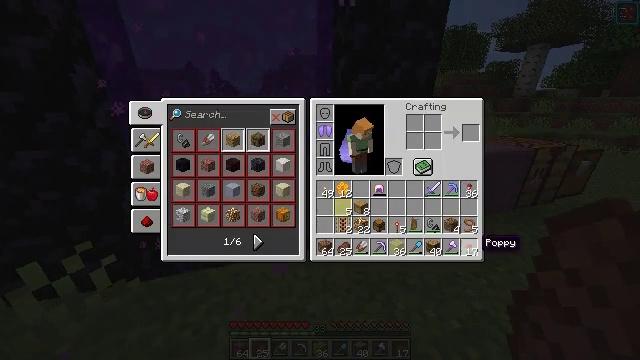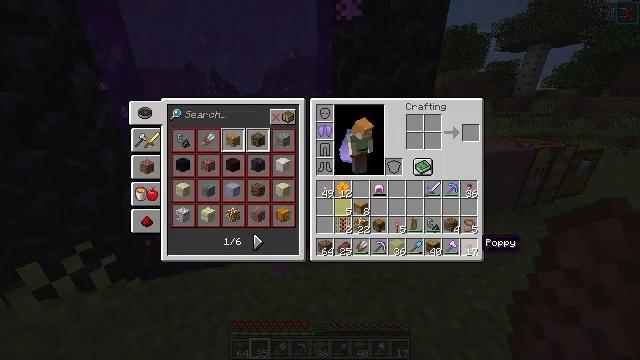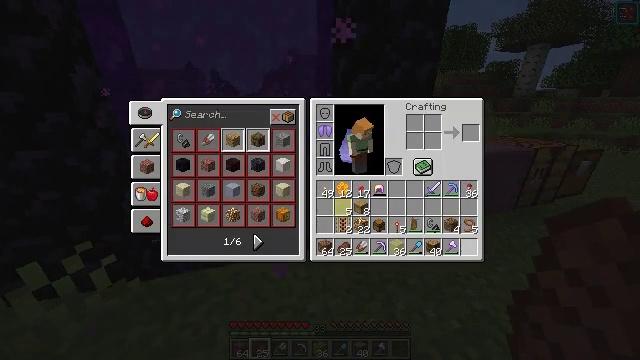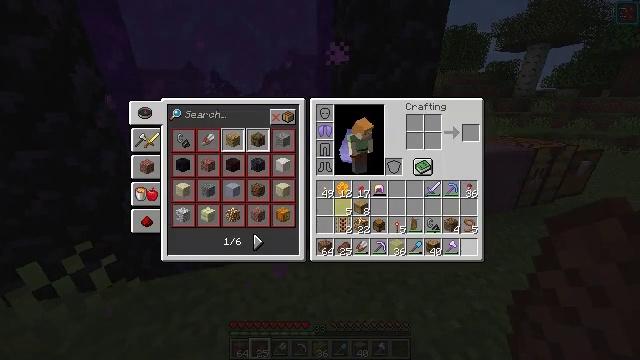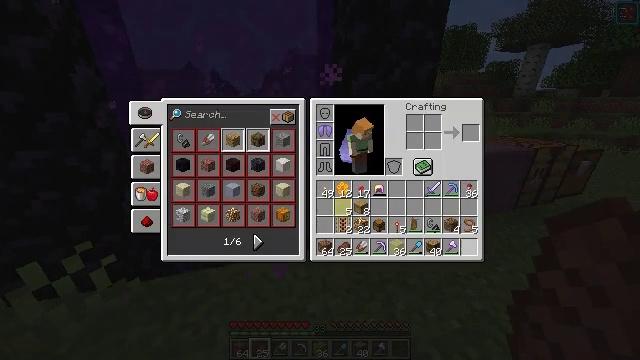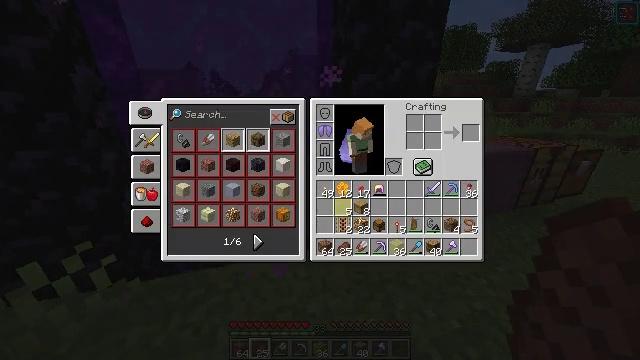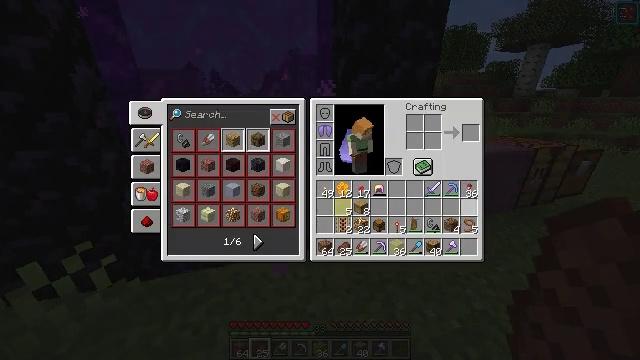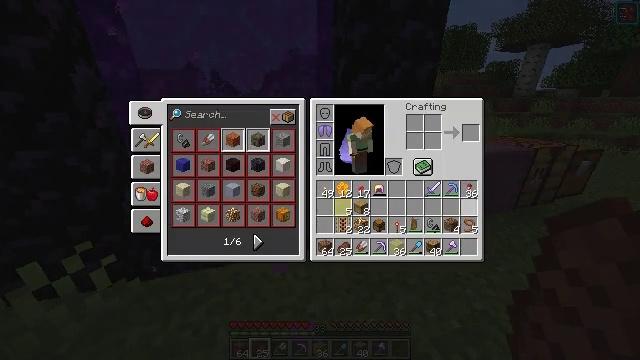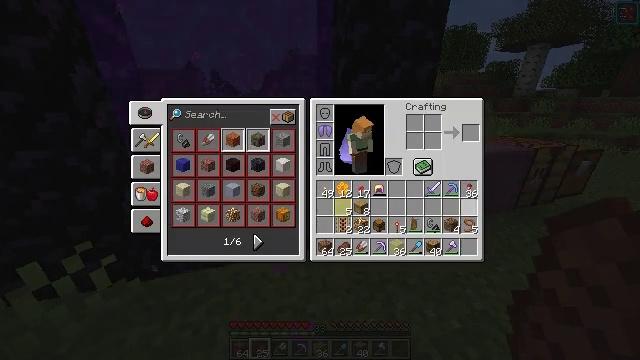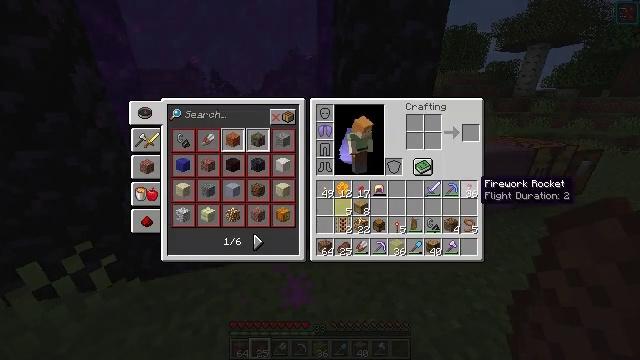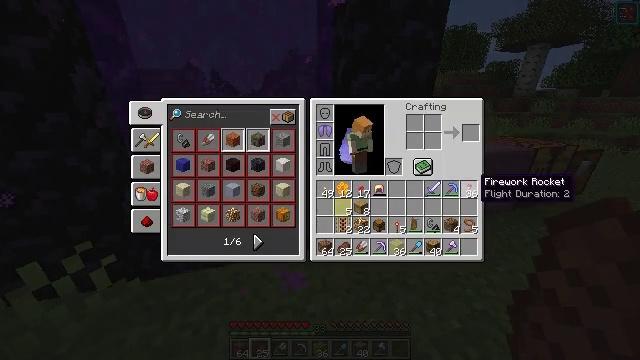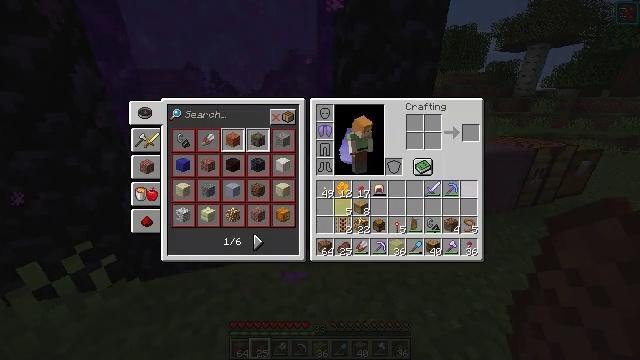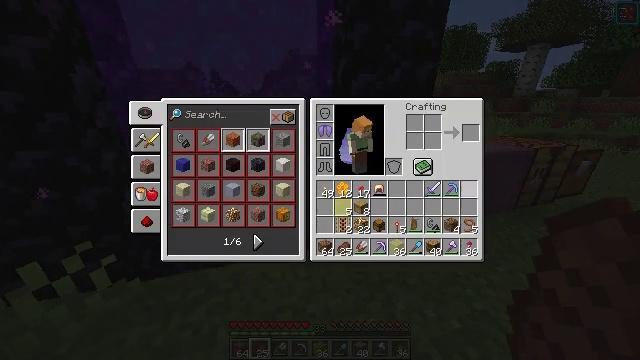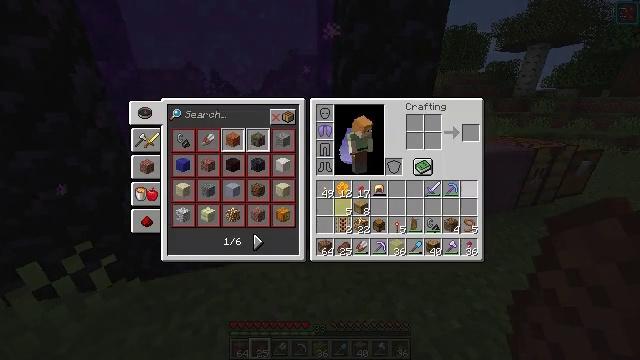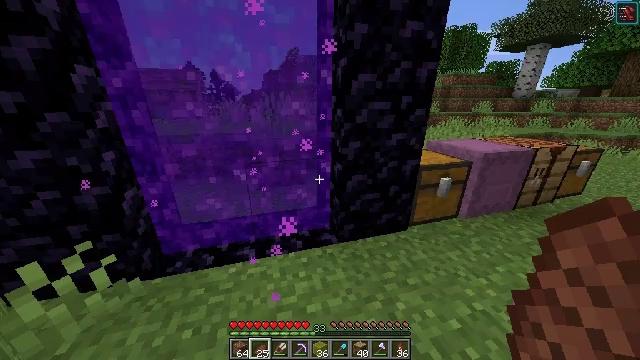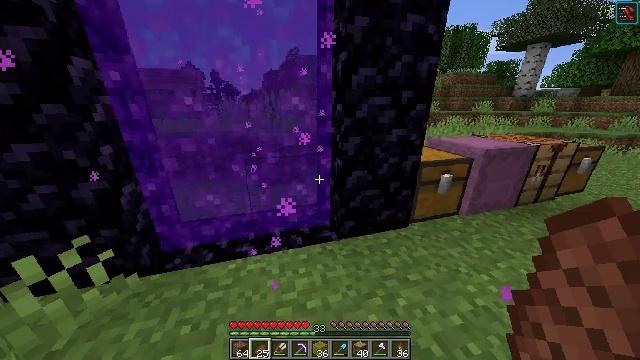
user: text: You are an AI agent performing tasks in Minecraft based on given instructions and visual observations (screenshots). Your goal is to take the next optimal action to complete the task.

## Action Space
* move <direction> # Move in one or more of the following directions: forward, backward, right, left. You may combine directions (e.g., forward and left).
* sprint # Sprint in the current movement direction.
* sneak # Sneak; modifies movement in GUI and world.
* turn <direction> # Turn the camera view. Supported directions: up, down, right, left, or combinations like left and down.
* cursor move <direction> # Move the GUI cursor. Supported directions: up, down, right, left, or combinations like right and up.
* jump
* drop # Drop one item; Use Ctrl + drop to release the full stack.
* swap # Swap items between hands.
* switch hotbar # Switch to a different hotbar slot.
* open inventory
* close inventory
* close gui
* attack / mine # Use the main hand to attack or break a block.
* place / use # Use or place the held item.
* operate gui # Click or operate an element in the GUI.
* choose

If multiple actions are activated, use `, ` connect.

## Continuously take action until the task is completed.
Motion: motion action
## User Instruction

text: Create a honeycomb block using the crafting table.
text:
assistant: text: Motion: sneak, operate gui
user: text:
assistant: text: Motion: sneak, operate gui
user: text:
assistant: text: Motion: sneak, choose
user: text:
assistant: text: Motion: sneak, operate gui
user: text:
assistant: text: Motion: sneak, cursor move up, operate gui
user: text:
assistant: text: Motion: sneak, cursor move up, operate gui
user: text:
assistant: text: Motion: sneak, cursor move up, operate gui
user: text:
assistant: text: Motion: sneak, operate gui
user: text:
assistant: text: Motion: sneak, cursor move up, operate gui
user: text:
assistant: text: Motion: sneak, operate gui
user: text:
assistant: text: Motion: sneak, choose
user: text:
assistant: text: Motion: sneak, choose
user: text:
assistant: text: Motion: sneak, operate gui
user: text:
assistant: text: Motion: sneak, operate gui, close inventory
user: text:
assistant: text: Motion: sneak, attack / mine, close inventory
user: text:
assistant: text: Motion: turn left, attack / mine, close inventory
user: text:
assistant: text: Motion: turn left, attack / mine
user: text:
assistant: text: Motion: turn left, attack / mine
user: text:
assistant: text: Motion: turn left, attack / mine
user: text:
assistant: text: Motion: turn left, attack / mine
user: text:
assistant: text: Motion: attack / mine
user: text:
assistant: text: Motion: turn left, attack / mine
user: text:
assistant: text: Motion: turn left, attack / mine
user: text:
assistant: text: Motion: turn left, attack / mine
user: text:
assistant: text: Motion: attack / mine
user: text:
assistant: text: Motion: attack / mine
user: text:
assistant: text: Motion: move forward, attack / mine
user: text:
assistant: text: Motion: move forward, attack / mine
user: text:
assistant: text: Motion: move forward, turn right, attack / mine
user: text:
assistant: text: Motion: move forward, attack / mine